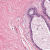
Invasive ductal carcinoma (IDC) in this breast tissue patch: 0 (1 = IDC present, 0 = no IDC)